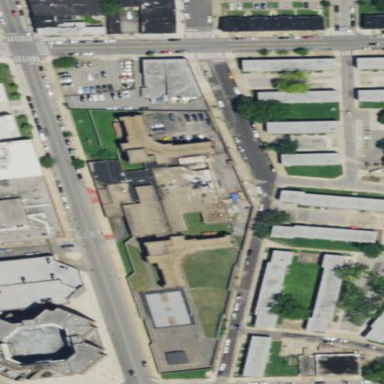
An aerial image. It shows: Prison building.